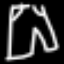
Label: pants